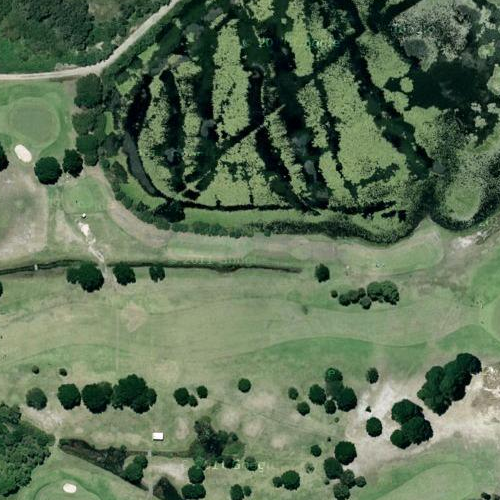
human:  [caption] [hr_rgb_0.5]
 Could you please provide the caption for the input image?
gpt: There are many green plants surrounded the water while a highway bridge across the waters .

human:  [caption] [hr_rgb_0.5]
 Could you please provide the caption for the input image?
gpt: A river with deep green waters while a highway bridge across the waters .

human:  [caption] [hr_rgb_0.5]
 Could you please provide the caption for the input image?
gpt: A highway bridge across the a river with some plants beside .

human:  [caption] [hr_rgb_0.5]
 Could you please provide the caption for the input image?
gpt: There is a highway bridge across the waters while some plants beside .

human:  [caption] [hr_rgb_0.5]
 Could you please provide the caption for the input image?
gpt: There is a highway bridge across the waters .